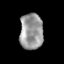
Tissue: prostate
Cell type: T cells
Senescence score: 0.3151
Nuclear area (px): 820
Mean DAPI intensity: 153.623